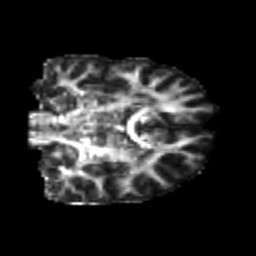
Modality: FA
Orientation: coronal
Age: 21
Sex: male
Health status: healthy
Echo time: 0.074 s